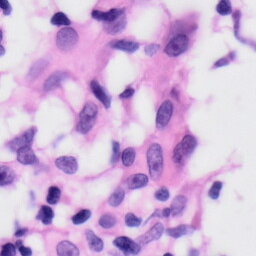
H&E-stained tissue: Skin